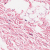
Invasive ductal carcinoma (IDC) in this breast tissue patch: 0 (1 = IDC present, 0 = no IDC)